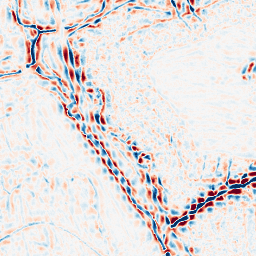
Category: wavelet
Decomposition family: wavelet_biorthogonal
Decomposition parameters: wavelet: bior5.5
level: 3
Upsampling method: cubic_mitchell
Upsampling parameters: scale: 4
Upsampling scale: 4